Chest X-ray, AP view. Patient: 69 years old, sex M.
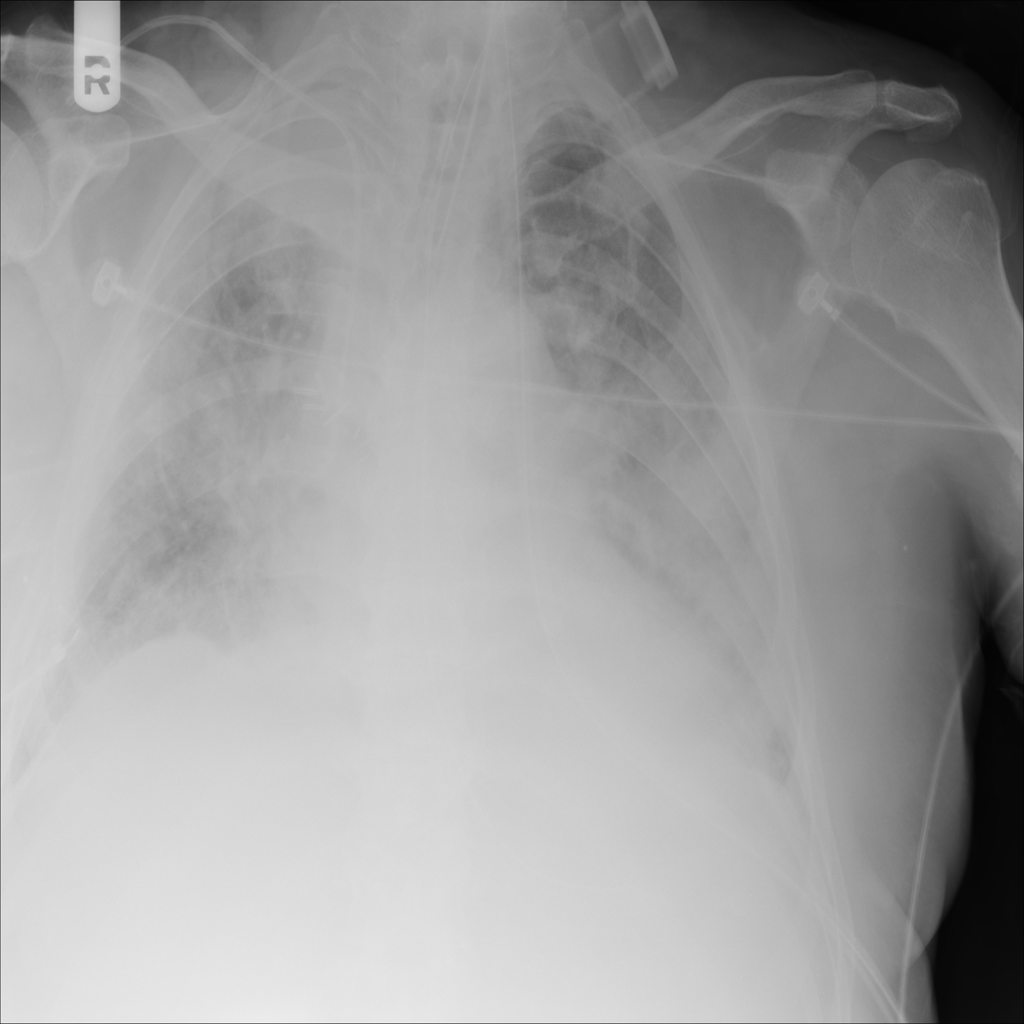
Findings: Edema, Infiltration